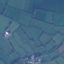
Land use / land cover class: Pasture